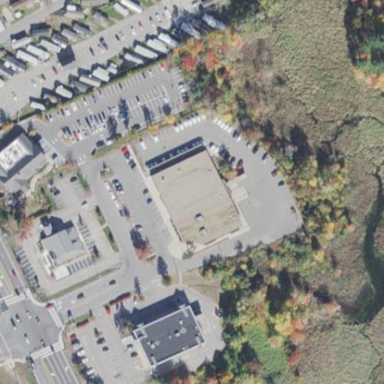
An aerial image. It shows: Retail building that houses post office.